Field crop: maize
Growth stage: 2
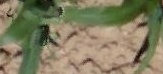
Species: maize